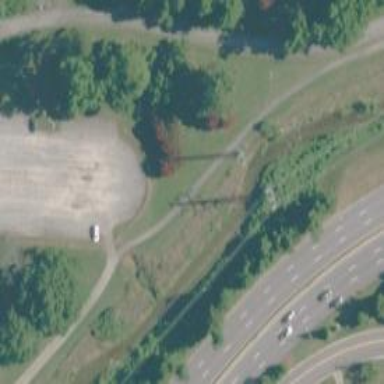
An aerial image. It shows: Asphalt path with excellent trail visibility.